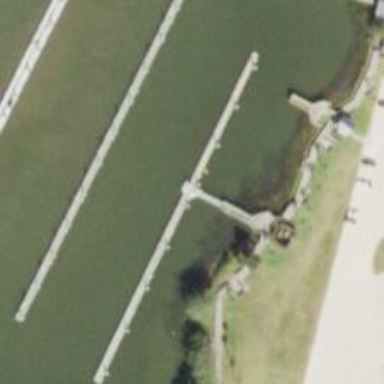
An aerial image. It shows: Pier with mooring facilities.